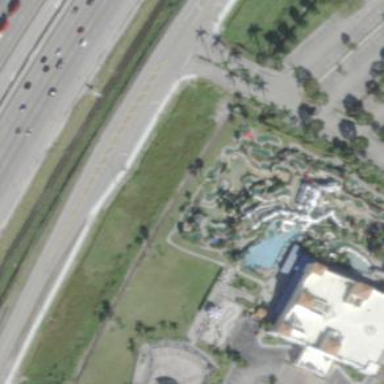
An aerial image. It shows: Miniature golf leisure land.